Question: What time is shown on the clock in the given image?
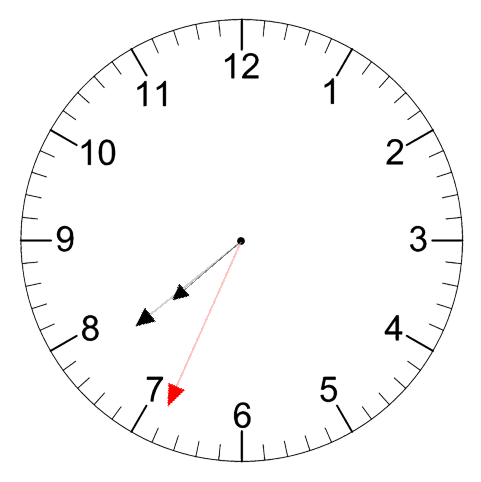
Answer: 07:38:34